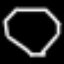
Label: octagon